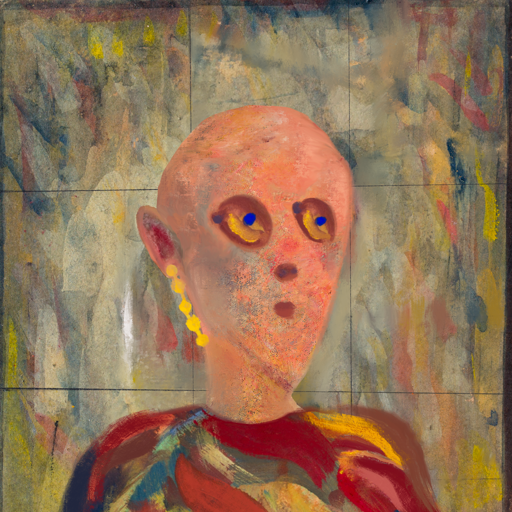
Background: GypsyMother, Head And Neck Side: Irani, Face Side: Mother_And_Son_Son, Bust: Mother_And_Son_Son, Hair Side: Blank, Head Accessory: Blank, Second Necklace: Blank, Necklace: Blank, Baby: Blank